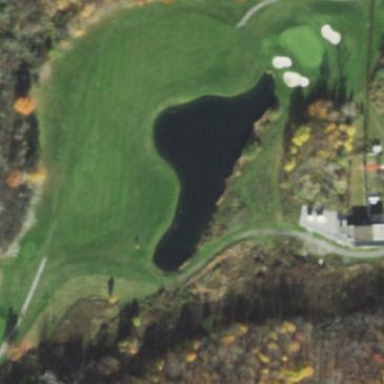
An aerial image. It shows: Water hazard on golf course. The hazard is natural water feature.